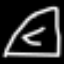
Label: airplane